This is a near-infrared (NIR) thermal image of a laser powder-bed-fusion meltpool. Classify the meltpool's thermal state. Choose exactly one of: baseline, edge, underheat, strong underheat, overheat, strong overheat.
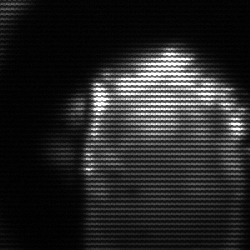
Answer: baseline